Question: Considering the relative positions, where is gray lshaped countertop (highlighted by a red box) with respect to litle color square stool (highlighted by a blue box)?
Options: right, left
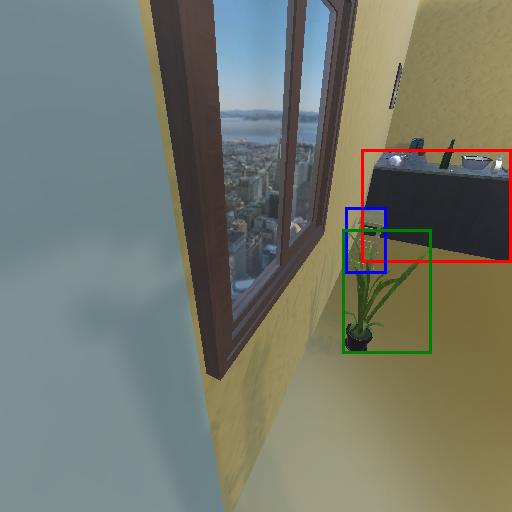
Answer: right